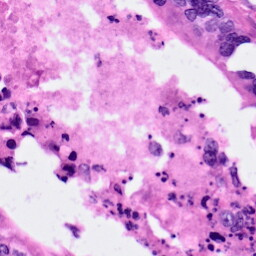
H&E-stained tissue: Pancreatic